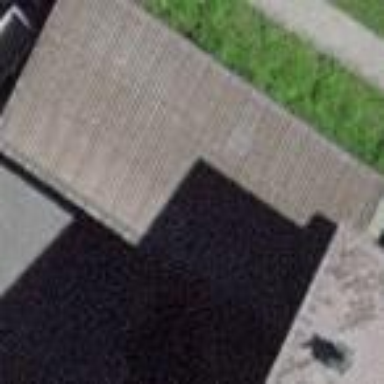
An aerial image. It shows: View of roof of building.